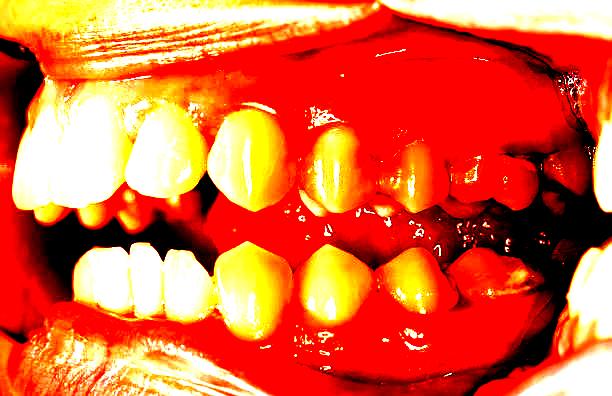
Condition: Gingivitis